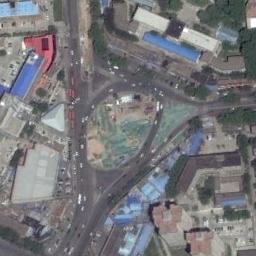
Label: roundabout